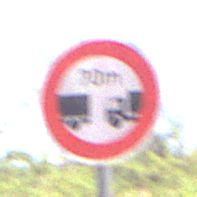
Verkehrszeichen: VerbotUnterschreitenMindestabstand
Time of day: Midday
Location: Outdoor (RoadRail)
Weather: Clear
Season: NotSpecified
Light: Natural